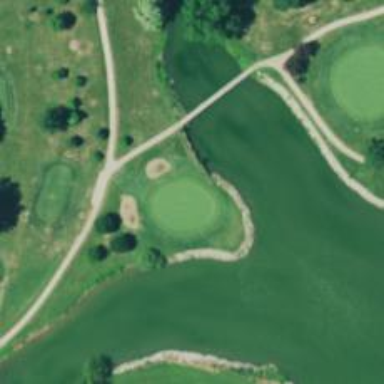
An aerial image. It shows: Golf hole.